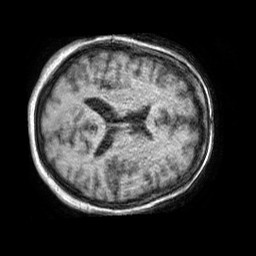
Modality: T1w
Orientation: axial
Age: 46
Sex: female
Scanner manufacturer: philips
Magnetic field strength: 1.5 T
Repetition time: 0.007907 s
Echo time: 0.003621 s